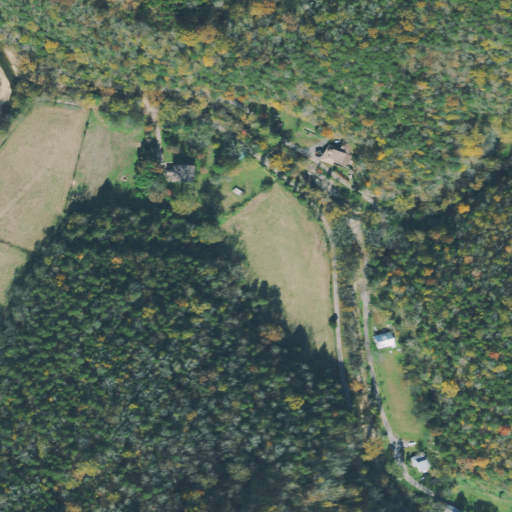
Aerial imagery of valley in Tennessee named Vickers Hollow containing mixed forest, evergreen forest, pasture, deciduous forest, open development, and medium intensity development